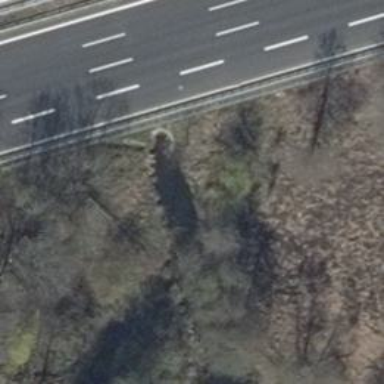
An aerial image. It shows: Tunnel.